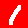
Digit: 1